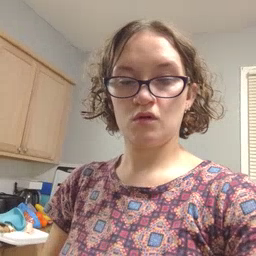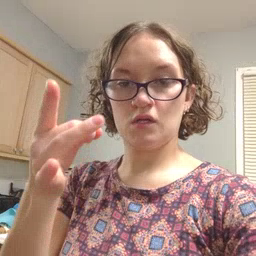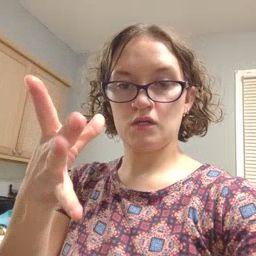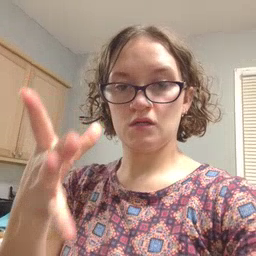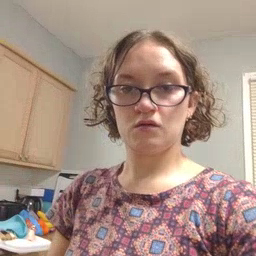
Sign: hate